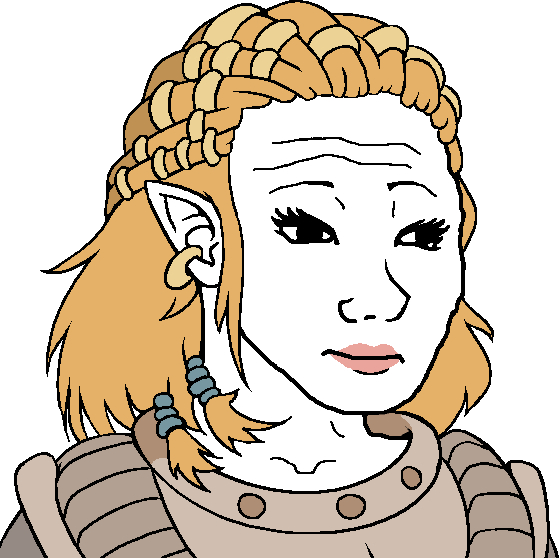
Label: 5_Trad_Wife